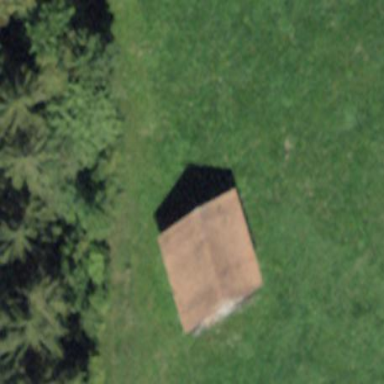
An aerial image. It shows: Rural barn.